Question: I need to write a SPARQL query to find a superclass/subclasses of a given class.
For example, given <URL>.
Similarly if user enters 'Wave', I want to get all sub classes of 'Wave' (which are 'AcousticWave', 'GravityWave', 'InternalWave' and Tide').

How would I write such SPARQL query?
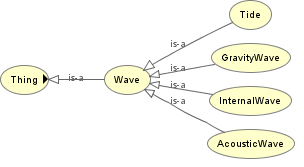
Answer: The predicate used in 'rdfs' for state sub/super class relationships is 'rdfs:subClassOf'. With that in mind you just need to write triple patterns in your SPARQL query that bind that predicate and the subject or object that you want to match --- 'AcousticWave' in your case.
I hope that the following queries are self-explanatory.
for super classes ...
'''
PREFIX rdfs: <http://www.w3.org/2000/01/rdf-schema#>
PREFIX ns: <http://www.domain.com/your/namespace/>
SELECT ?superClass WHERE { ns:AcousticWave rdfs:subClassOf ?superClass . }
'''
And for sub classes ...
'''
SELECT ?subClass WHERE { ?subClass rdfs:subClassOf ns:Wave . }
'''
If you want to retrieve the labels for every subclass of 'ns:Wave' you would do something like ...
'''
SELECT ?subClass ?label WHERE {
?subClass rdfs:subClassOf ns:Wave .
?subClass rdfs:label ?label .
}
'''
If you need the transitive closure of sub/super classes then you have two options:
1. Iterate recursively over these queries until you have collected the closure.
2. Pass your RDF data through a RDF/RDFS reasoner to forward chain all entailments and assert these in your RDF database.